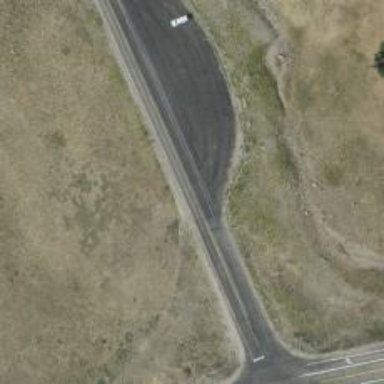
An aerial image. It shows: Secondary road with asphalt surface.